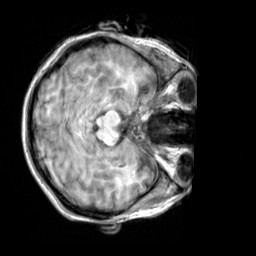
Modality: T1w
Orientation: axial
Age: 22
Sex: female
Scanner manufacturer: siemens
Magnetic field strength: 3 T
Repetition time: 2.3 s
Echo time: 0.00303 s